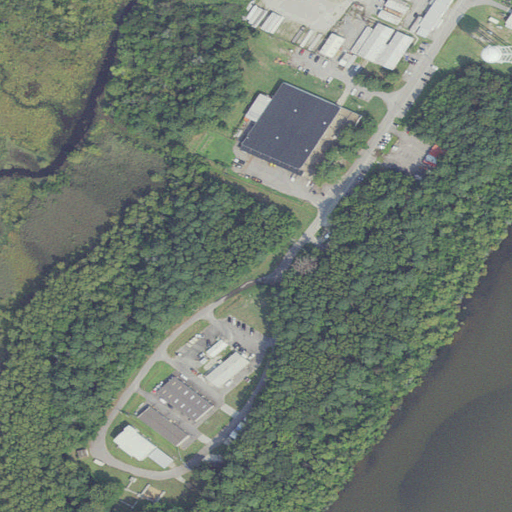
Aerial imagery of cape in Virginia named Rainey Point containing woody wetlands, medium intensity development, low intensity development, open water, high intensity development, open development, and herbaceous wetlands